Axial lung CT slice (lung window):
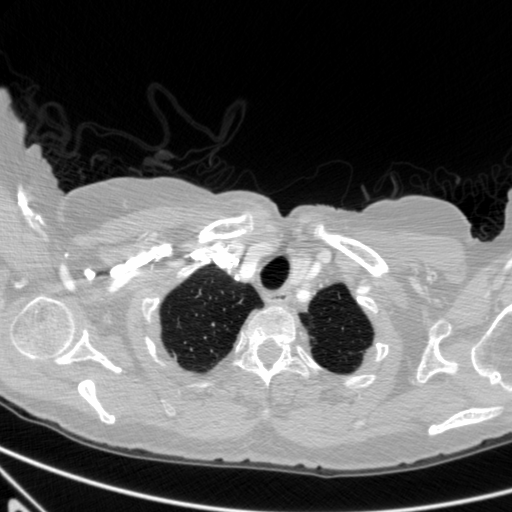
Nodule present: no